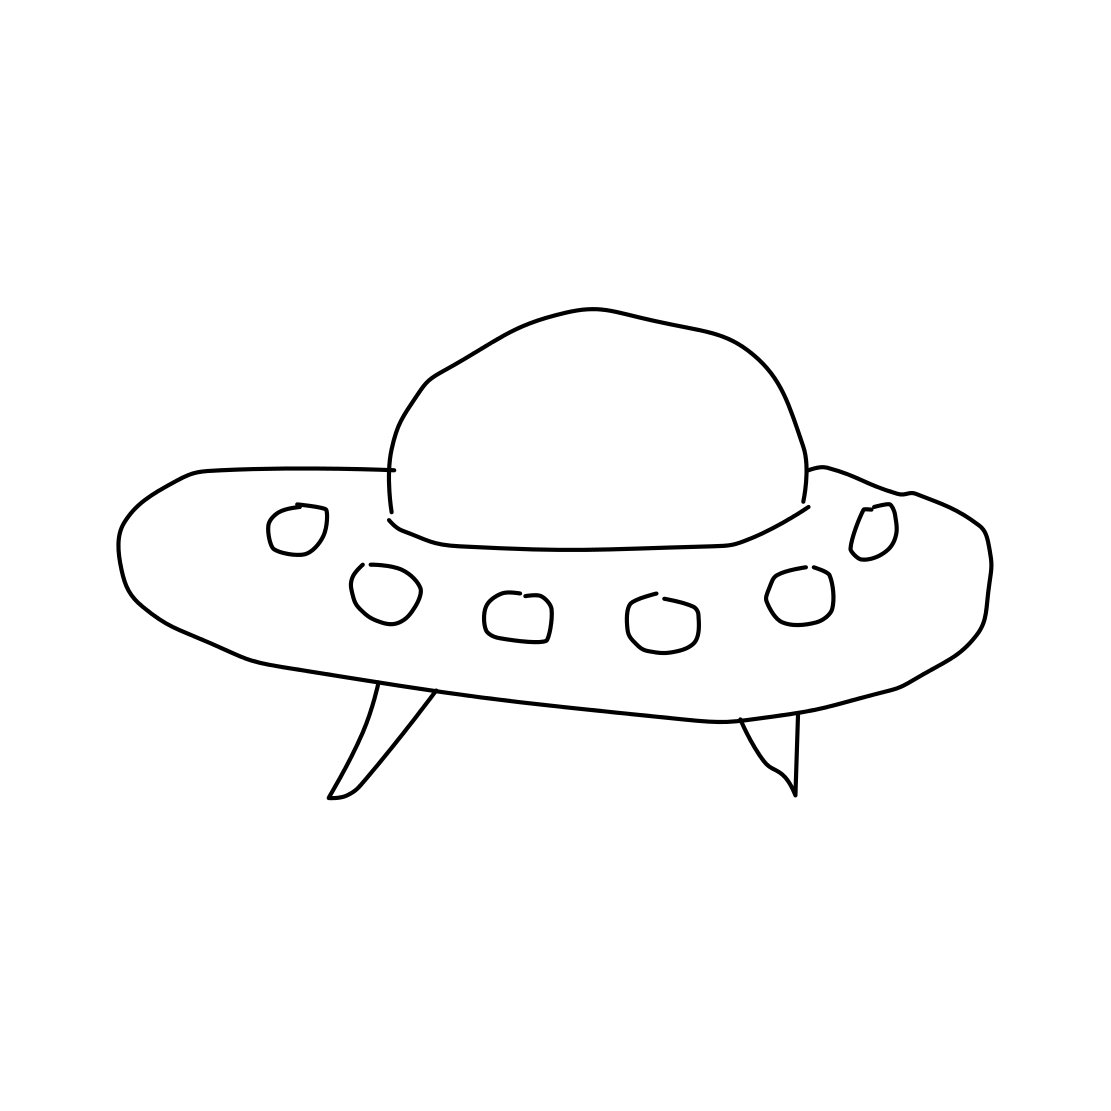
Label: flying saucer